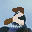
Label: 2